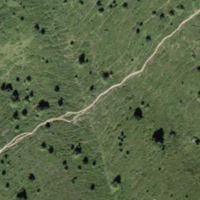
EUNIS habitat code: 26
Species observed at this site:
Vaccinium uliginosum